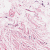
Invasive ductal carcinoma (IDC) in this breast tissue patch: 0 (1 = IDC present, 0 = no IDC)